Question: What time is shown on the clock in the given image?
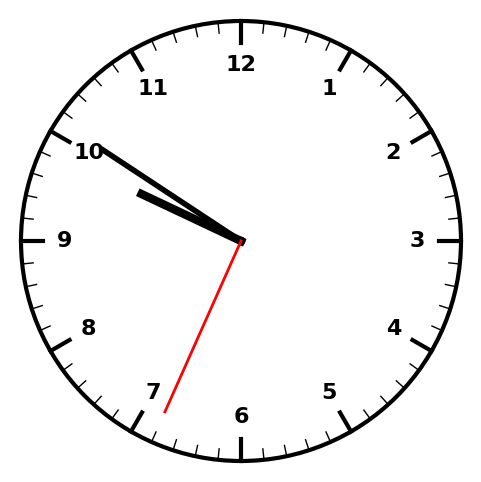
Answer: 09:50:34